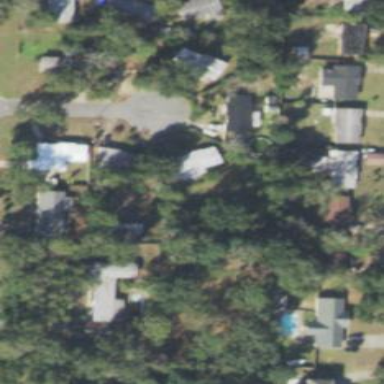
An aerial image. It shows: Single-family residential area.